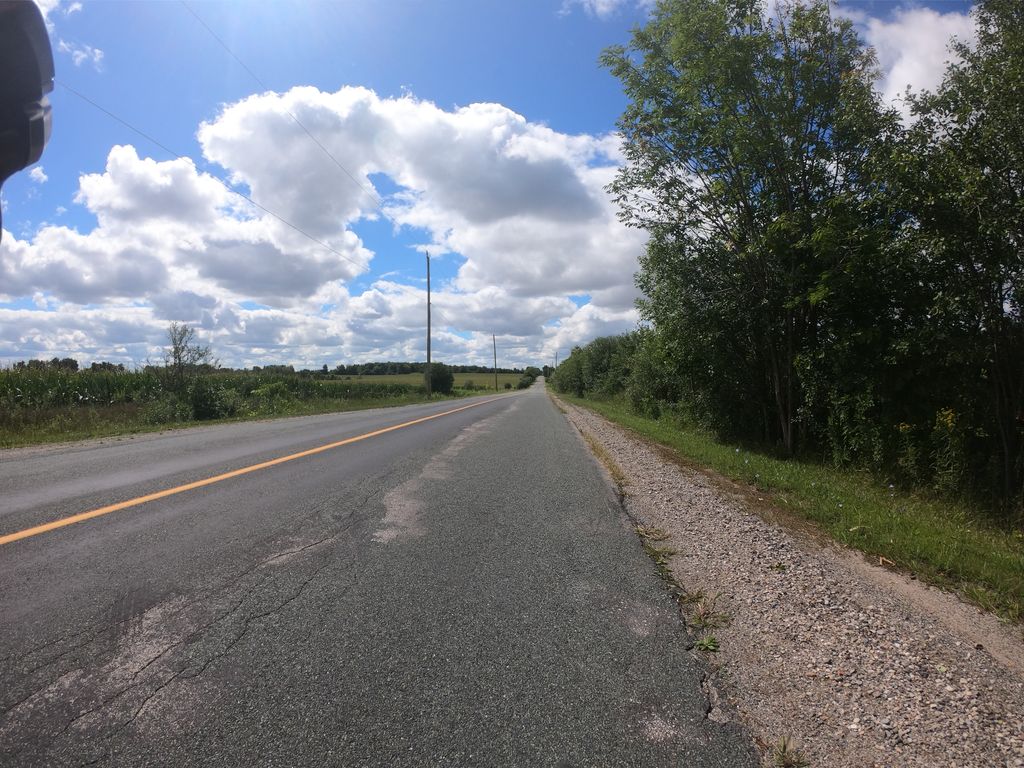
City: kitchener-waterloo